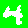
Digit: 4